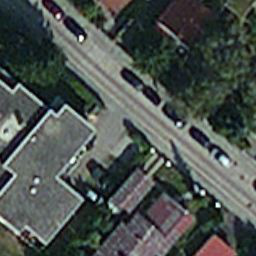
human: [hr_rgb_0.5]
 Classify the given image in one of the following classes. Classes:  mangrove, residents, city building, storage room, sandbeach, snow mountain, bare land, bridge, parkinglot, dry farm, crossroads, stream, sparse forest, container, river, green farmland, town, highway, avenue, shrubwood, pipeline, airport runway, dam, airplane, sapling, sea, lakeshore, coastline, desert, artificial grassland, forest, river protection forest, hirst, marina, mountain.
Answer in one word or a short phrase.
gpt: residents